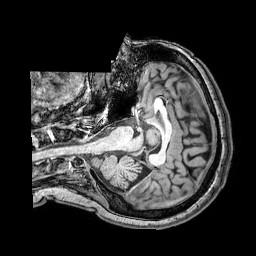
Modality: T1w
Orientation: axial
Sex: female
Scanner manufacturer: philips
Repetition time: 0.008275 s
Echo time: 0.00381 s